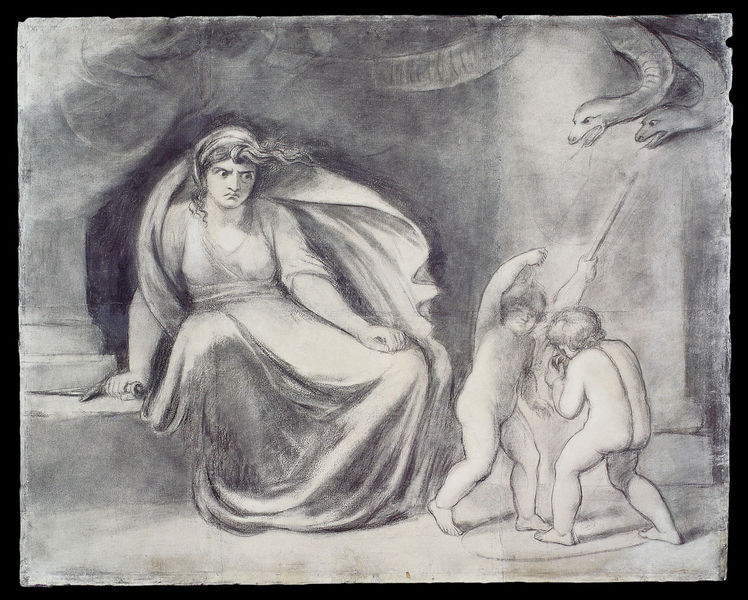
Titel: Medea erwägt den Kindermord
Künstler: George Romney
Institution: Liverpool, Walker Art Gallery
Schlagwörter: nackt, weiß, frau, grau, haar, kleid, zeichnung, schleier, böse, messer, rauch, haare, kinder, stab, wehen, finster, radierung, gefahr, schlange, kämpfen, dolch, schlangen, wut, zorn, stecken, kinde